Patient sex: F
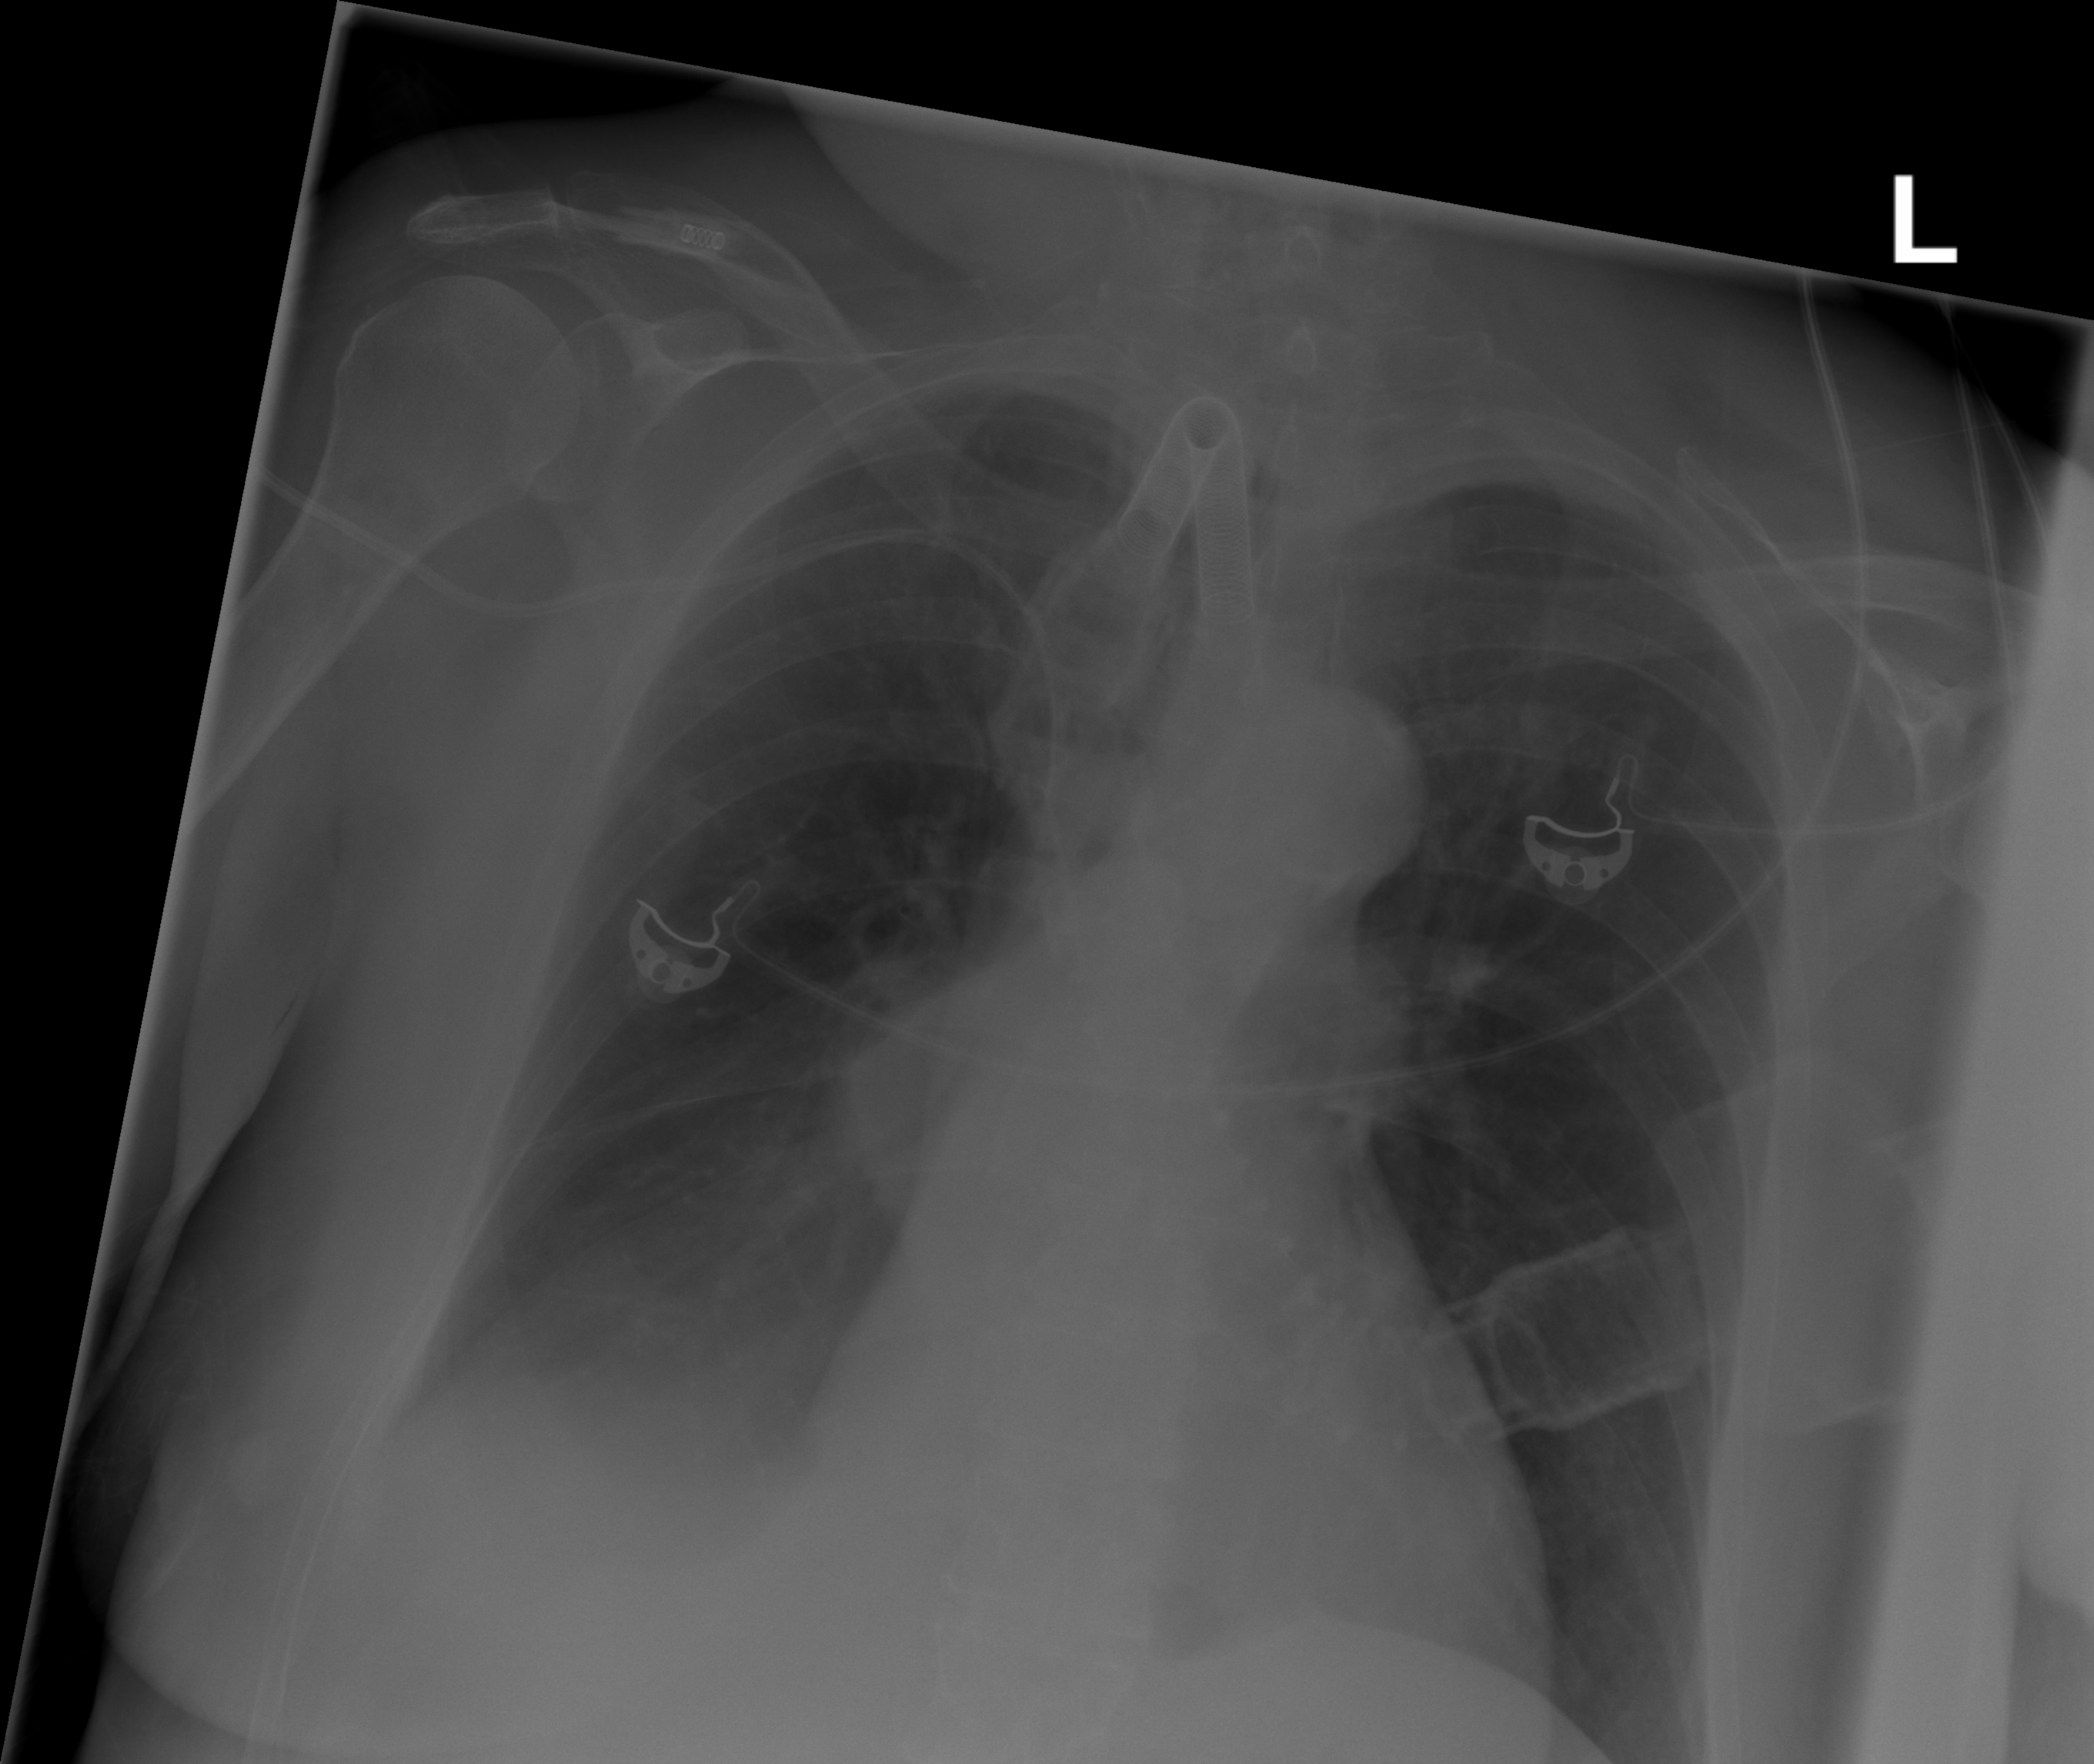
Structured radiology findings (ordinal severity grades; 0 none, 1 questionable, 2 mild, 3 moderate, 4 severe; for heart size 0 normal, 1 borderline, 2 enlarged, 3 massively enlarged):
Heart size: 0
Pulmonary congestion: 0
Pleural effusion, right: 1
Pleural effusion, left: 0
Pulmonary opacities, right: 0
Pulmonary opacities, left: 0
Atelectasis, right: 0
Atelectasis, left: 0